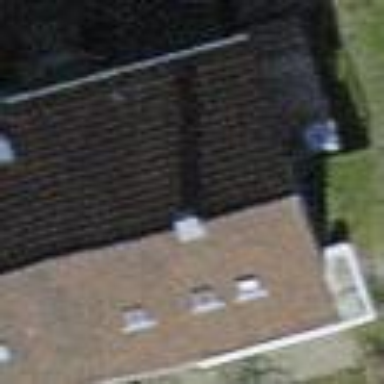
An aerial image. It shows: Building with tiled roof.